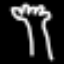
Label: palm tree